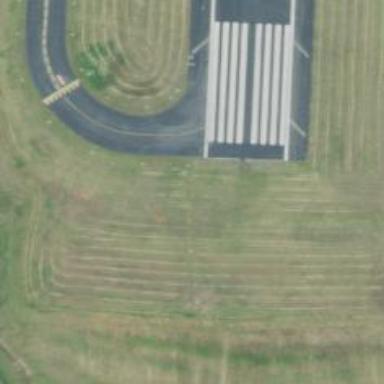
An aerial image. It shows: Asphalt taxiway at the airport.